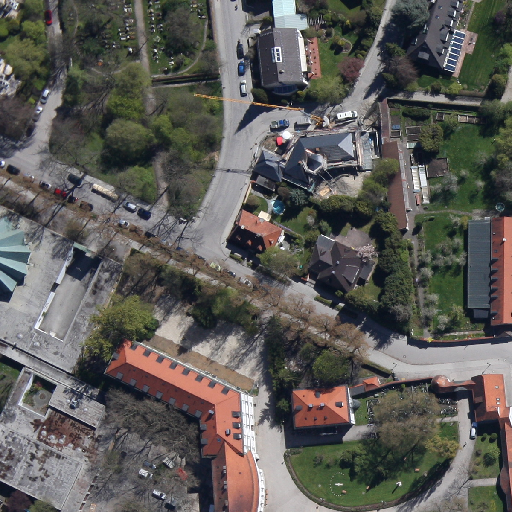
Referring expression: vehicle in the parking area